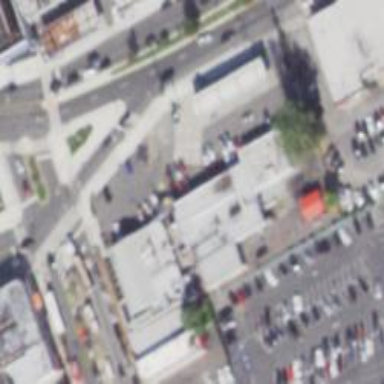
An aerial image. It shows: Supermarket.